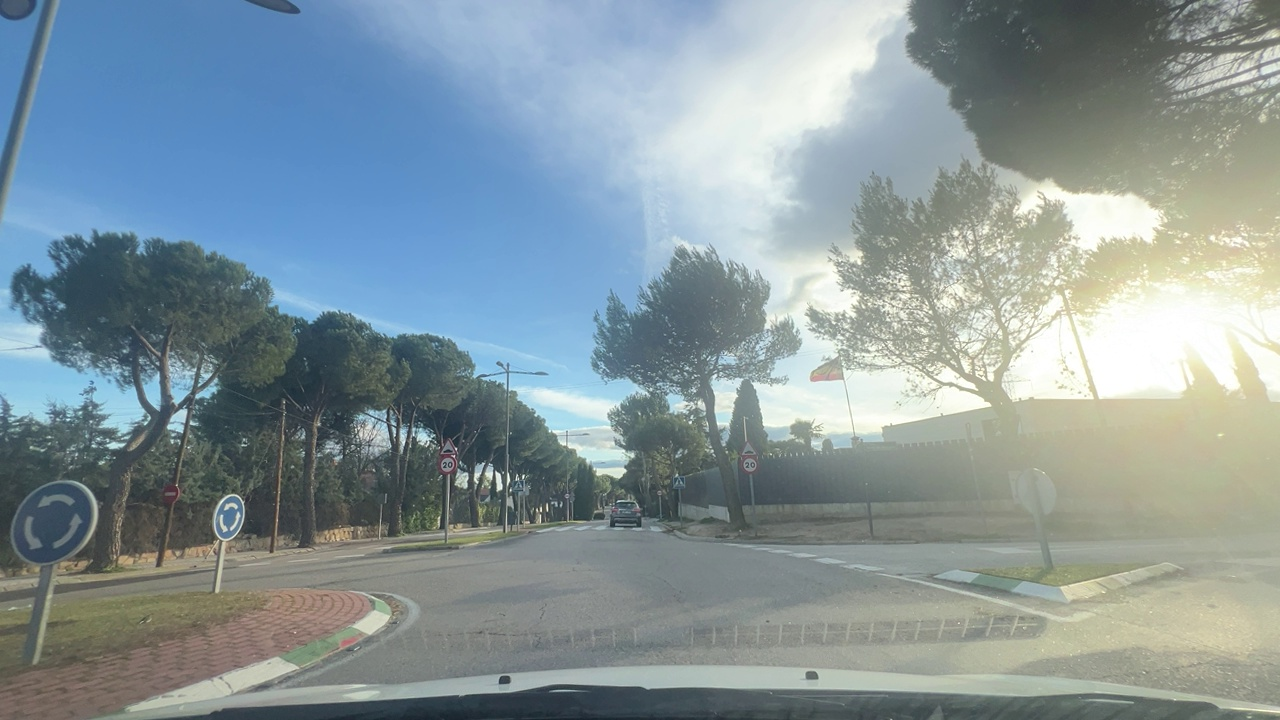
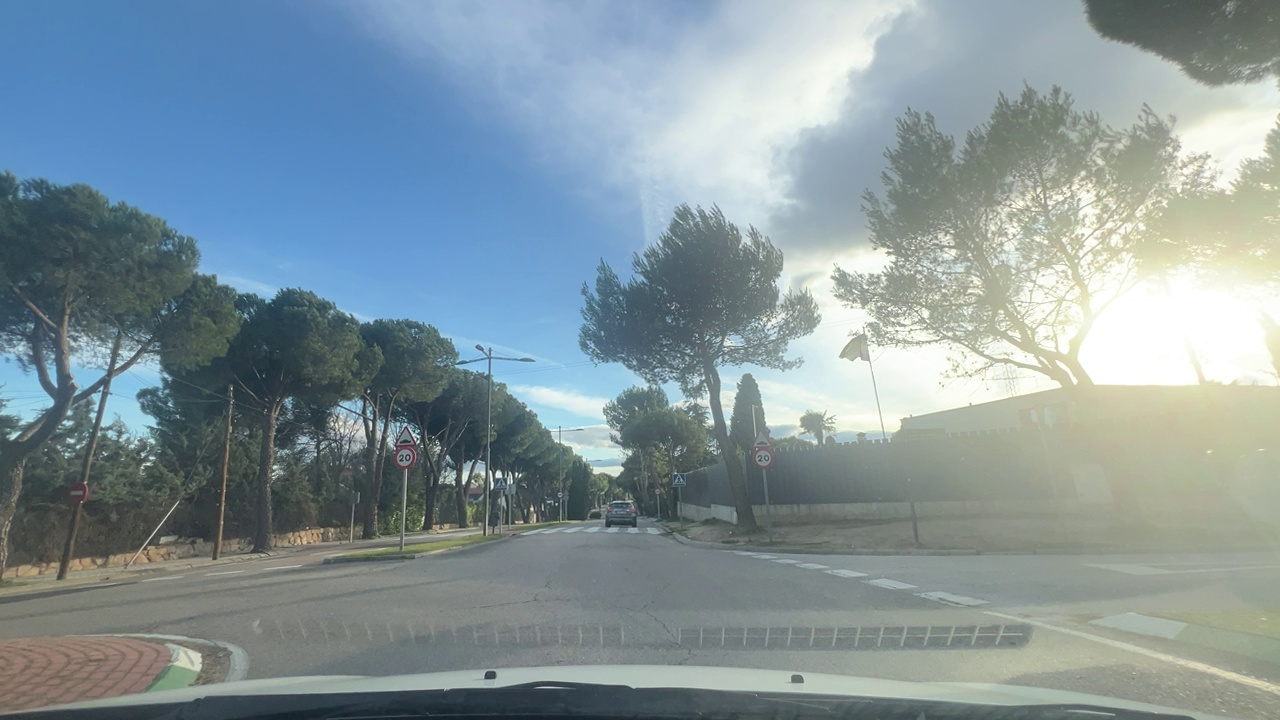
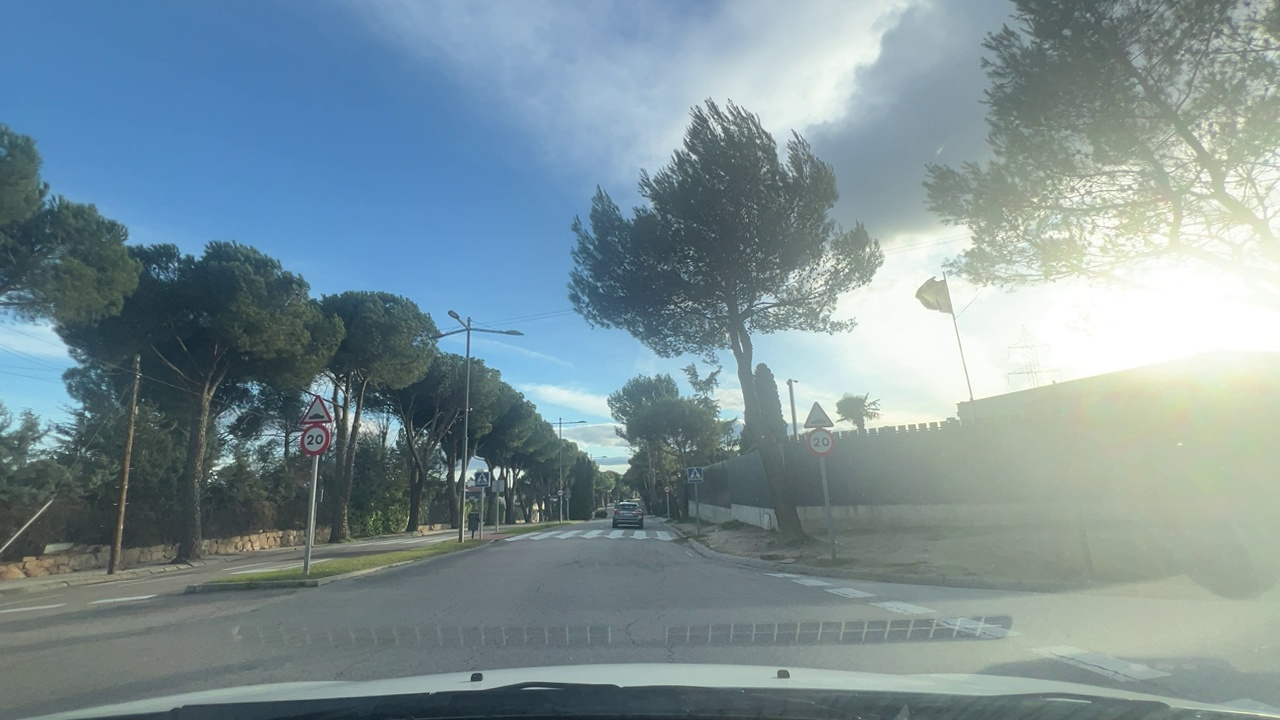
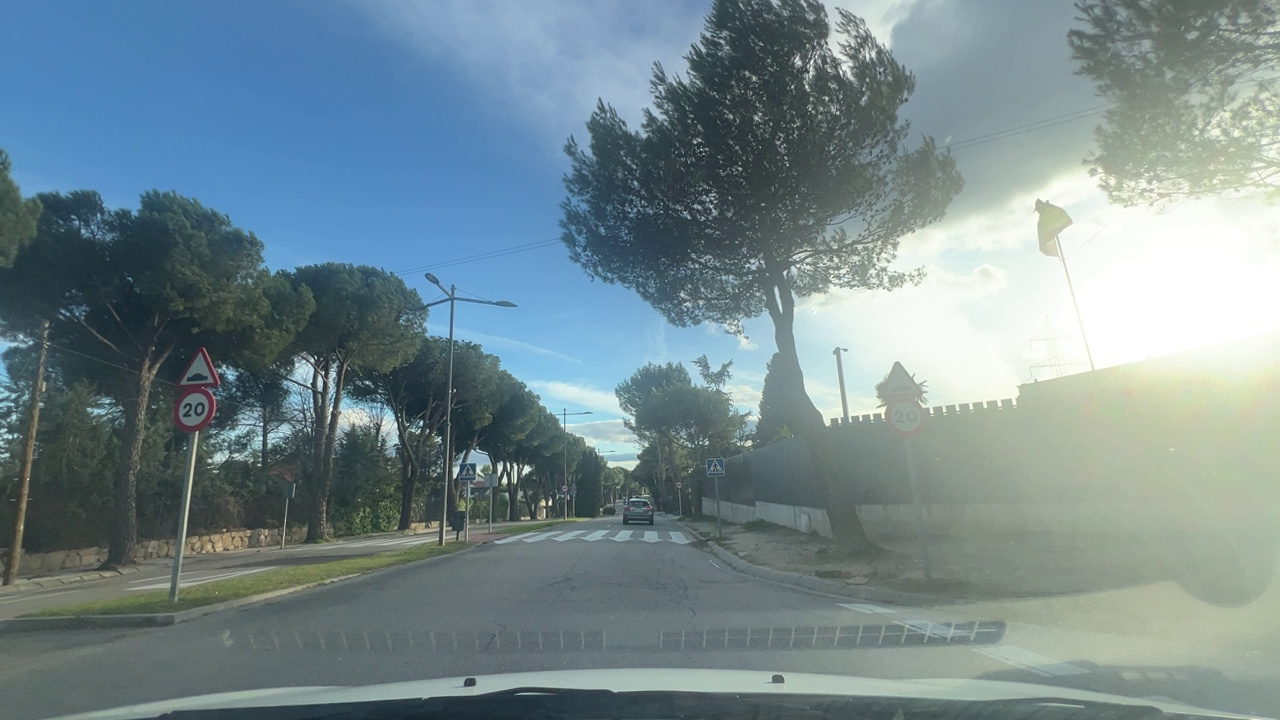
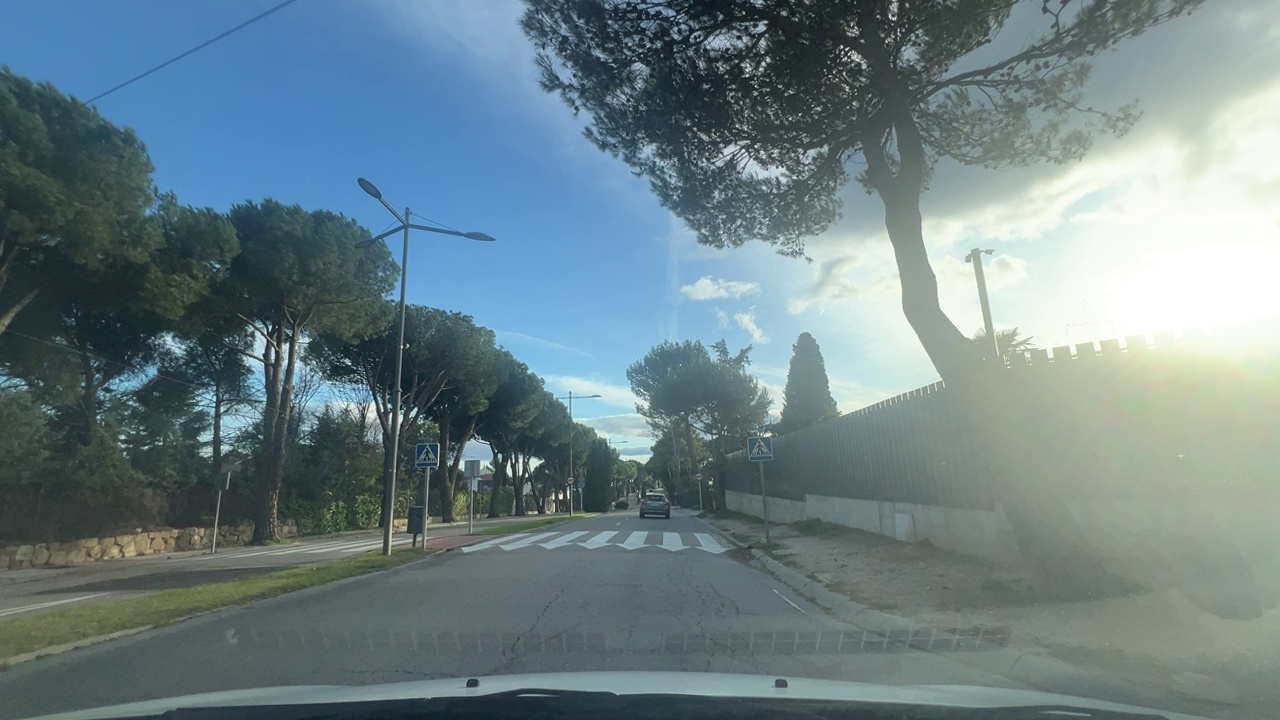
Situation: Speed limit adaptation
Question: Are multiple speed limit signs with different values visible?
Answer: No
Reasoning: Two speed limit signs displaying the same values appear sequentially.

Situation: Speed limit adaptation
Question: Is there a speed limit sign regulating the ego lane?
Answer: Yes
Reasoning: A speed limit sign is positioned on the roadside facing the ego direction of travel.